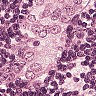
Metastatic tissue present: yes